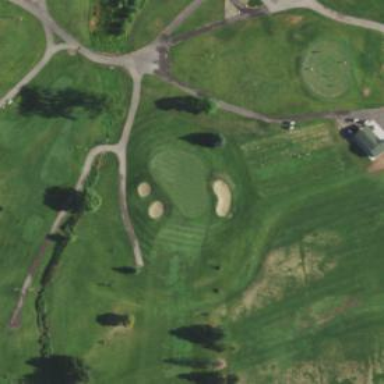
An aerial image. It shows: Golf hole.